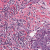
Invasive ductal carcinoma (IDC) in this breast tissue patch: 0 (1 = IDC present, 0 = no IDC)